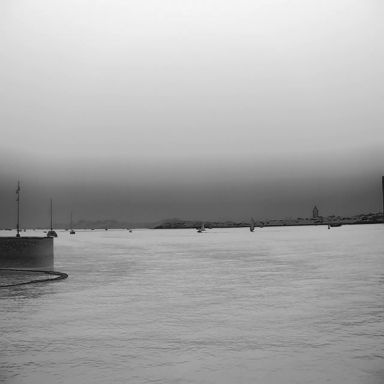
There are 18 objects shown in the infrared image, including nine canoes, seven sailboats, and two container_ships.